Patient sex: M
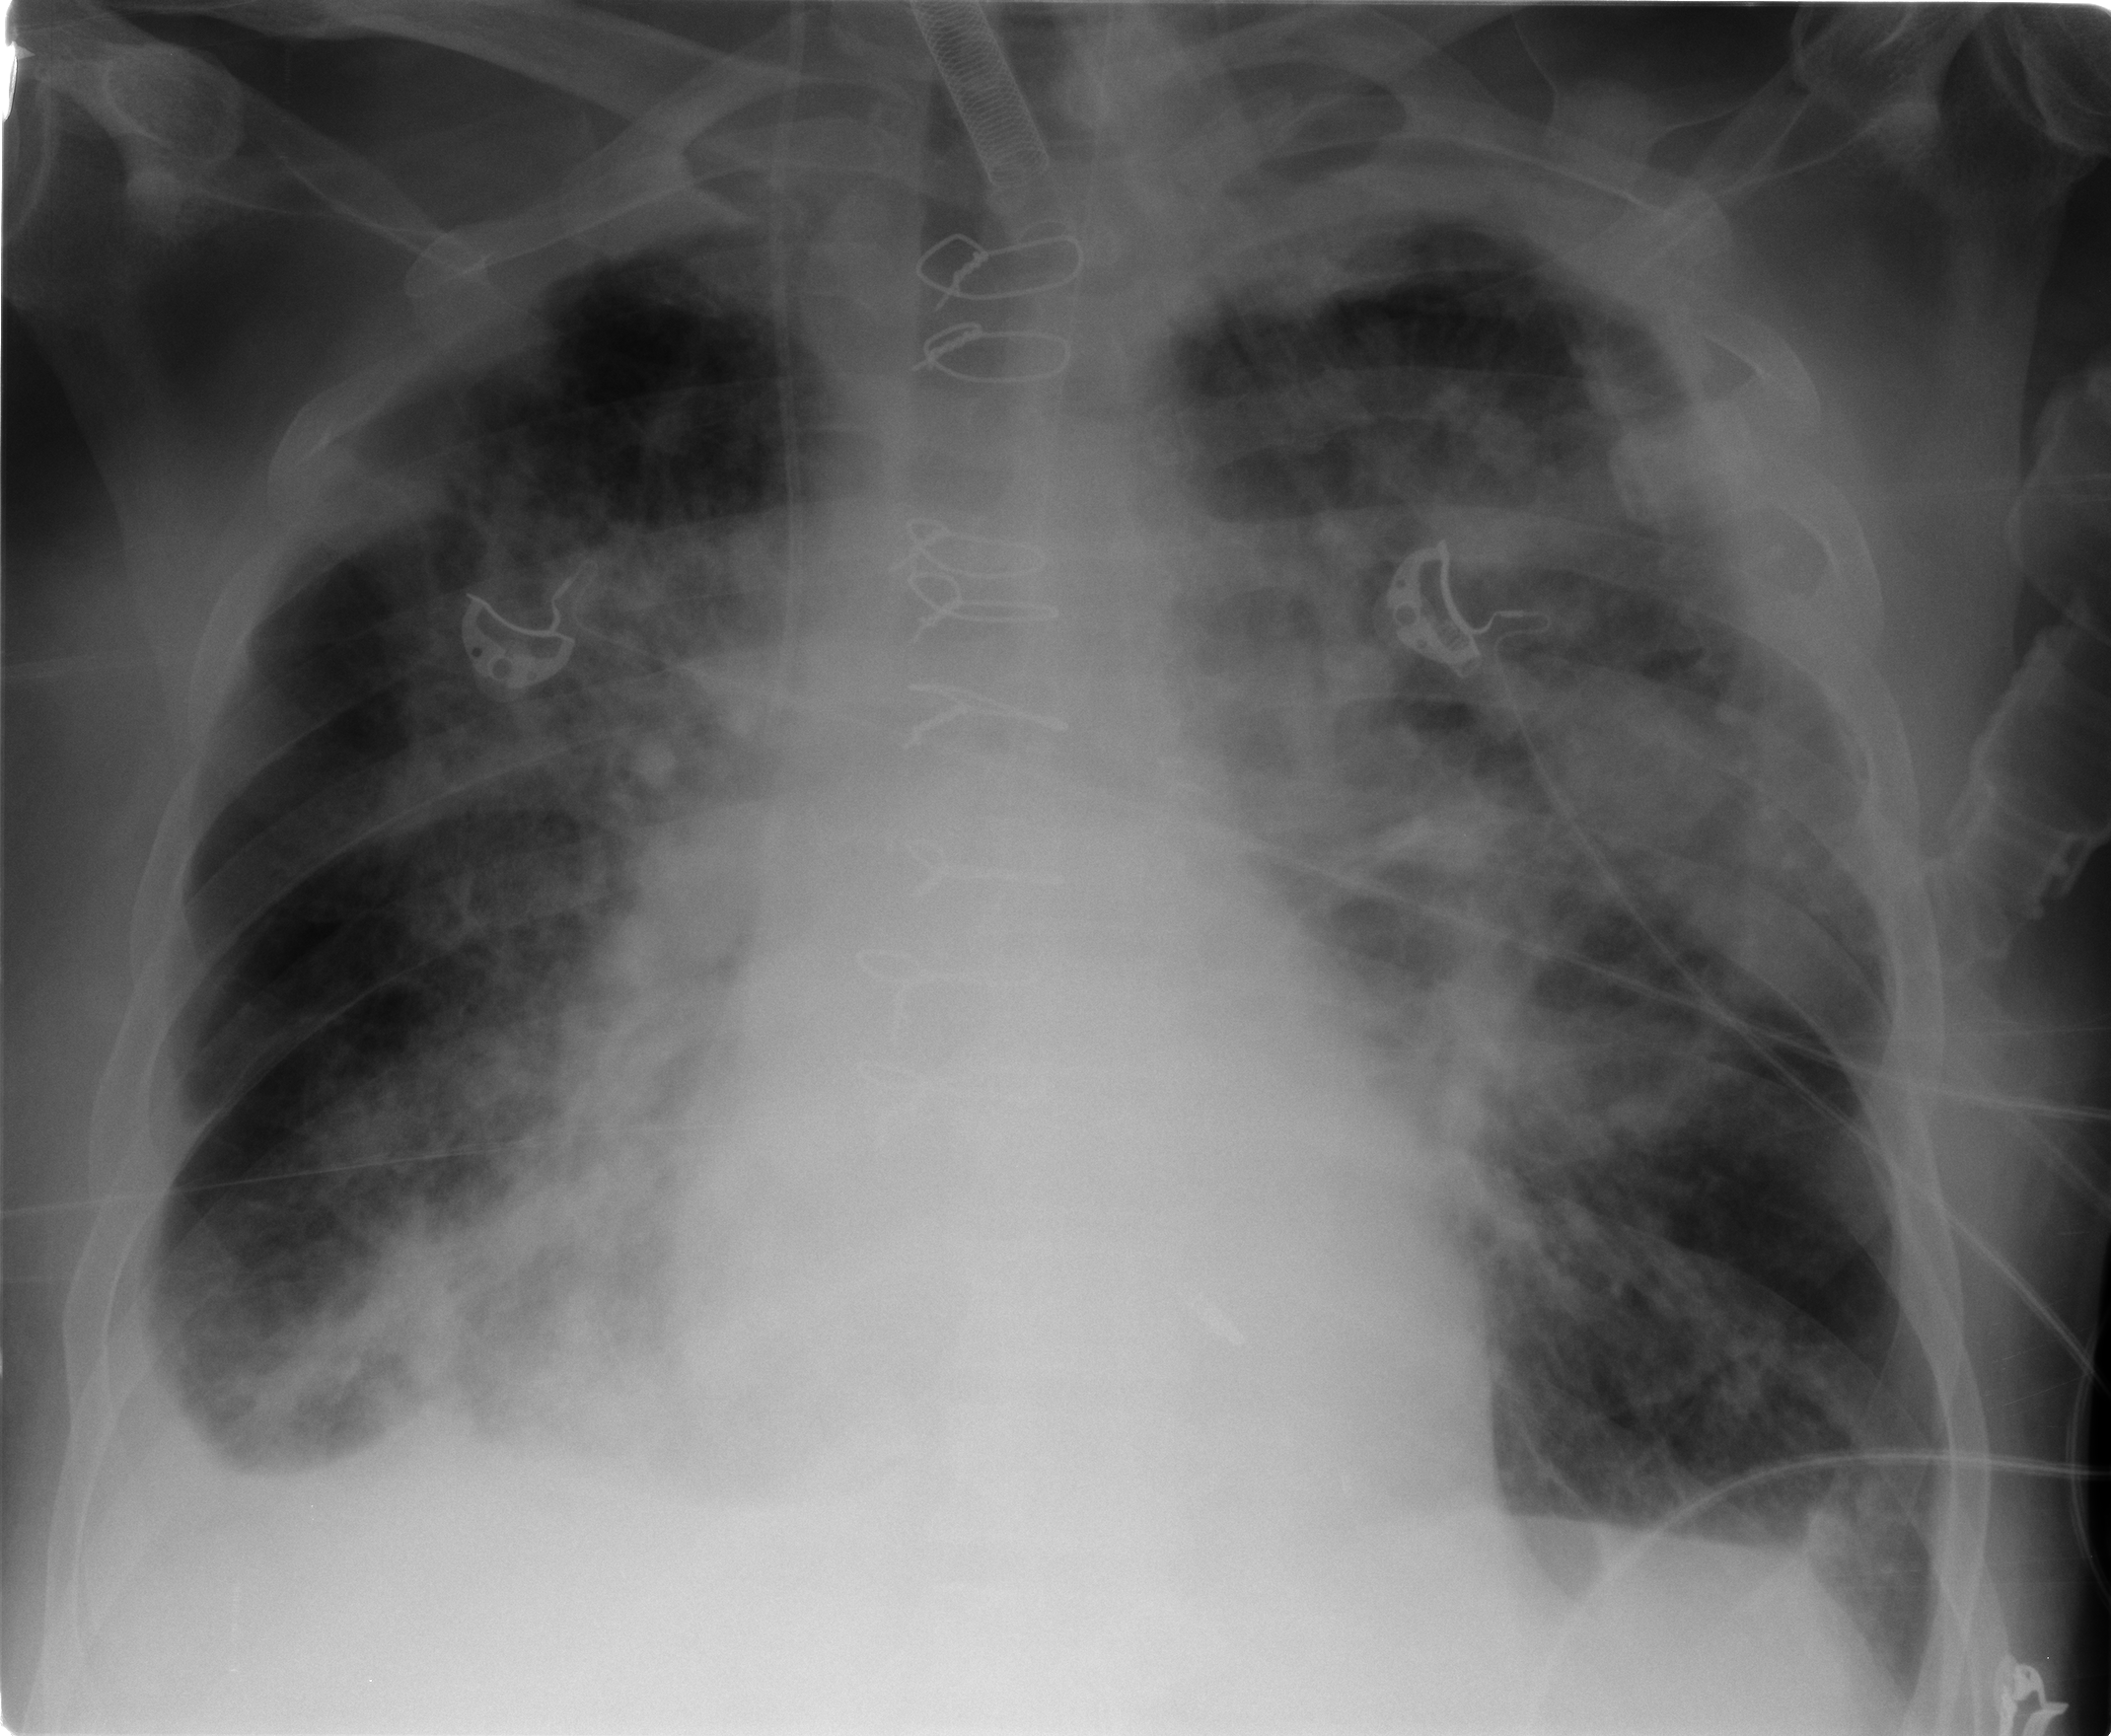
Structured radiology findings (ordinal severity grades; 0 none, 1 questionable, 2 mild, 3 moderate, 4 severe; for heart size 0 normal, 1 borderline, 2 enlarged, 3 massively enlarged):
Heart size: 1
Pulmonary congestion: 1
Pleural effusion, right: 2
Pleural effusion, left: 1
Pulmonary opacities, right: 3
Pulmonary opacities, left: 3
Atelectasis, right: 2
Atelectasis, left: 2